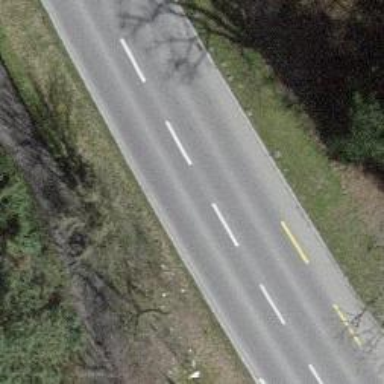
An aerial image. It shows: Secondary road with cycle track on the right side.